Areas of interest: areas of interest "Scenic Spot"
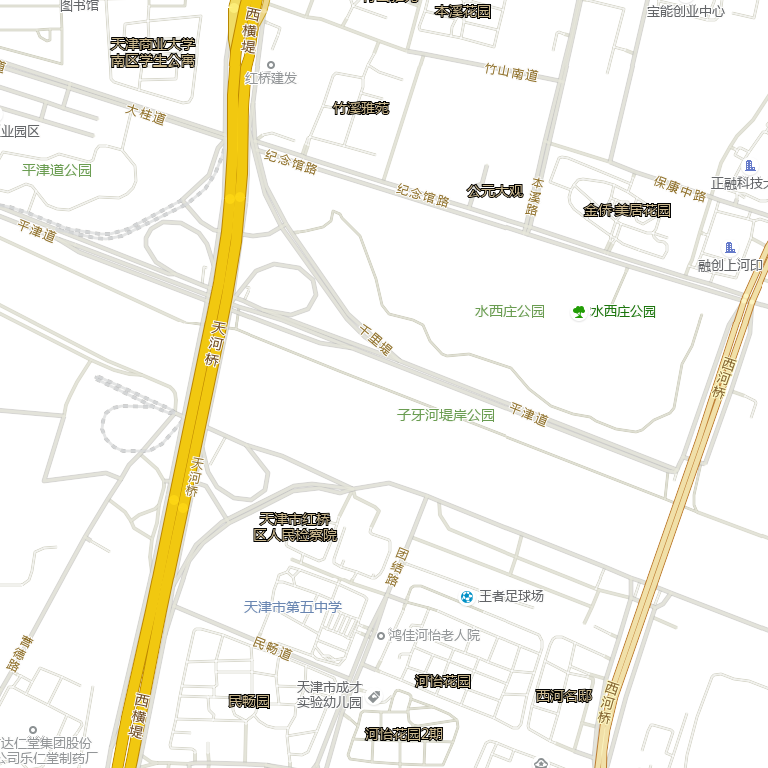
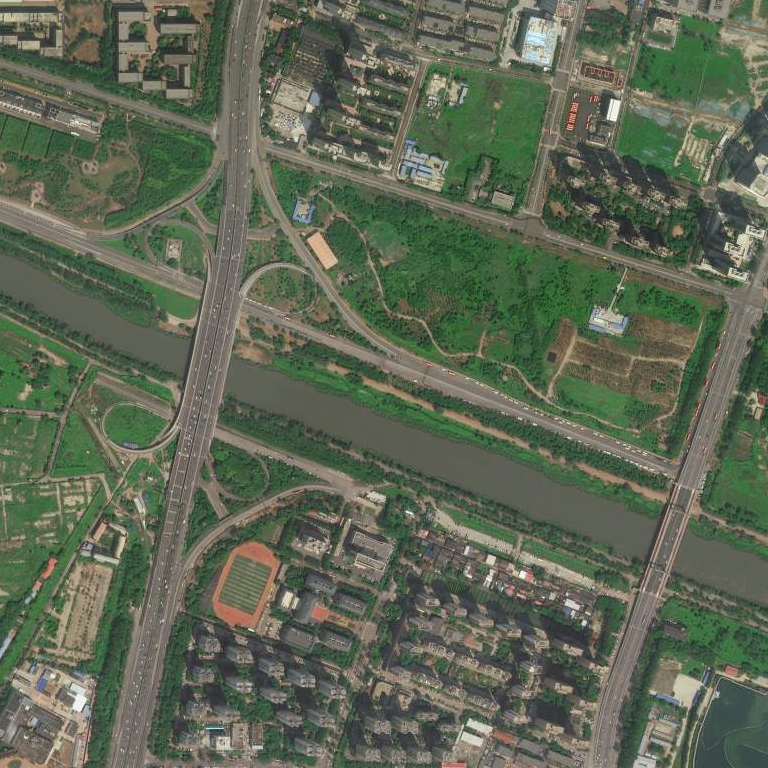